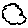
Label: cloud